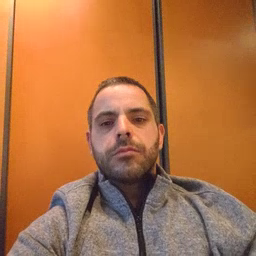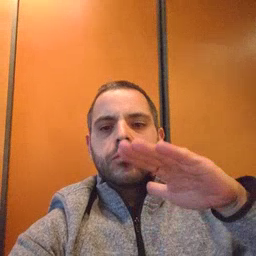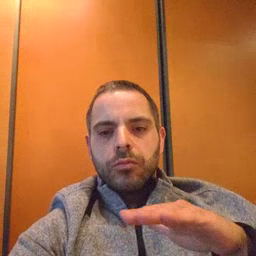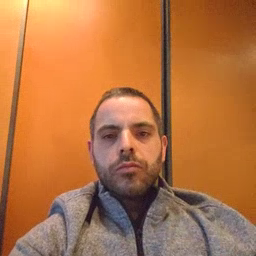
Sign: on